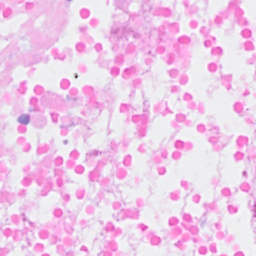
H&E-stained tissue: Breast